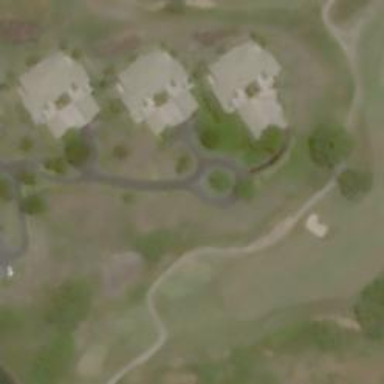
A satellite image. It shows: Golf course surrounded by greenery.